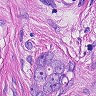
Metastatic tissue present: yes